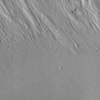
Label: not_dusty